Interaction volume radius: 5 \u00c5
Interaction volume height: 20 \u00c5
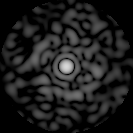
Disorder parameter: 0.8489